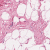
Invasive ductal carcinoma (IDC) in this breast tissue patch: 0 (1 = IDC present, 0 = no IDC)